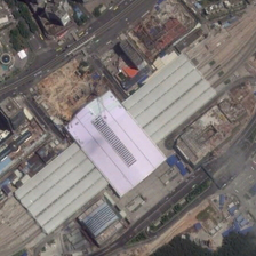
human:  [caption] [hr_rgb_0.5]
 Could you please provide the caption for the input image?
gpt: At the T-junction, there is a white awning railway station on the railway line.

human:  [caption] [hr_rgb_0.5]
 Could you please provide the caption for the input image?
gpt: two rectangles consist the roof of the station .

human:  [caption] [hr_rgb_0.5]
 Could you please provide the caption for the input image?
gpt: this railway station building has grey rings and a pink roof in the middle .

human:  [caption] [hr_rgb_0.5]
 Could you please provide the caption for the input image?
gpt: At the T-junction, there is a railway station with white awnings on the railway.

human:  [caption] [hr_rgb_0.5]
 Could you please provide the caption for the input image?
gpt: There is a railway station at a T-junction with a white awning hanging on the railway.